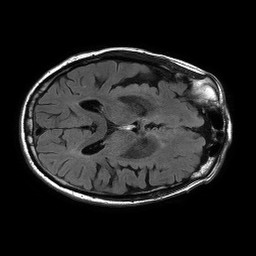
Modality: FLAIR
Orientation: axial
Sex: male
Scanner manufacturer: philips
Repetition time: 11 s
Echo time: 0.125 s